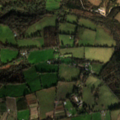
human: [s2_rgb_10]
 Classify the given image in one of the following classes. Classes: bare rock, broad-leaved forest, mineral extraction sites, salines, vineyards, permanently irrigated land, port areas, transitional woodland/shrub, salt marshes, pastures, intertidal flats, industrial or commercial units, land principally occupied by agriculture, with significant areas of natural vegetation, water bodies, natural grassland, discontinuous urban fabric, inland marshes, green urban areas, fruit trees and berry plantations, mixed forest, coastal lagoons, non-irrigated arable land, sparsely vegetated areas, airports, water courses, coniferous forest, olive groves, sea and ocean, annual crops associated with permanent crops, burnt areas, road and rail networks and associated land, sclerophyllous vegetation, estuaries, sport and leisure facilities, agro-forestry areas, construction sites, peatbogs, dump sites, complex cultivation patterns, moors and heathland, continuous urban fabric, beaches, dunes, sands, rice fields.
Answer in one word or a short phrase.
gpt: pastures, complex cultivation patterns, broad-leaved forest, coniferous forest